Field crop: maize
Growth stage: 1
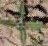
Species: atriplex